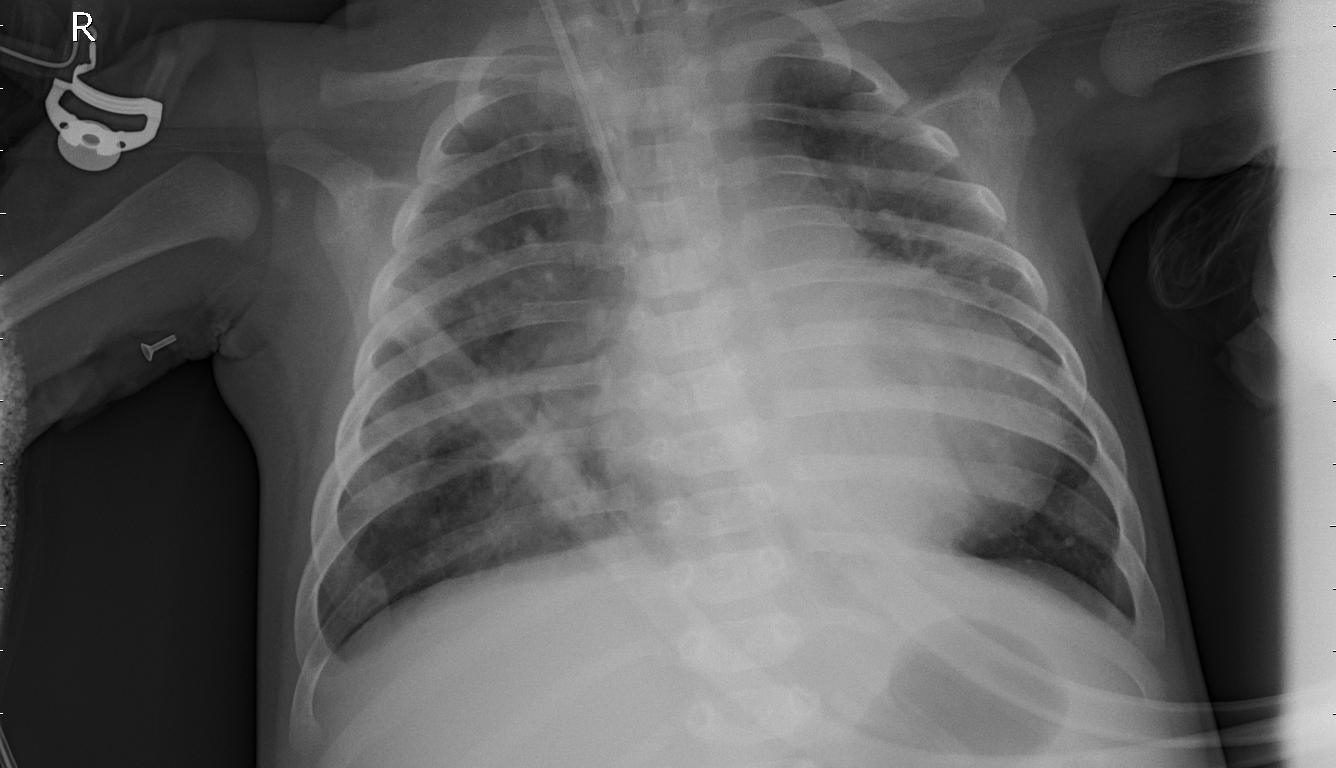
Diagnosis: PNEUMONIA